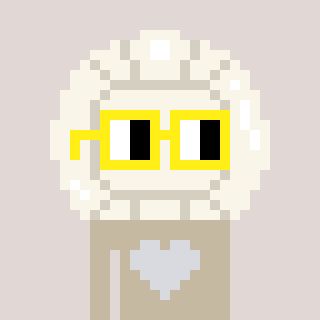
a pixel art character with square yellow glasses, a volleyball-shaped head and a bege-colored body on a warm background